Question: I am making a bus schedule app. I have a lot of buttons in the main activity. My phone has a HD screen, so I made the buttons for that screen resolution.

How can I make the positions of the buttons to fit every screen resolutions?
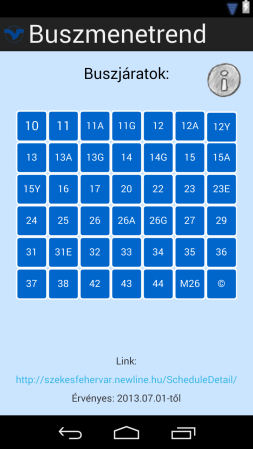
Answer: If you are creating the buttons through xml layouts, then size them using dip (density independent pixels) as opposed to px (normal pixels). If you are pulling these images from resources, then you will have to have resources for all screen resolutions placed within the corresponding folders within the project structure (hdpi, mdpi, ldpi, etc.) - this would consume quite a bit of memory though.